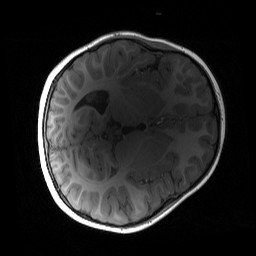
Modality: T1w
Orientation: axial
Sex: female
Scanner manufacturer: siemens
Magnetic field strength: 3 T
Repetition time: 1.9 s
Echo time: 0.00243 s